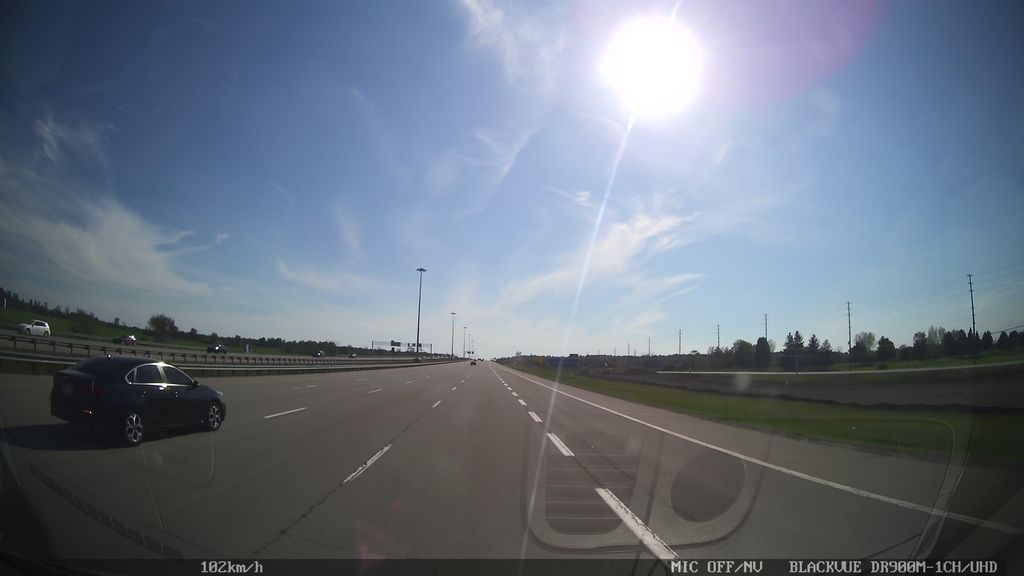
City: ottawa-gatineau